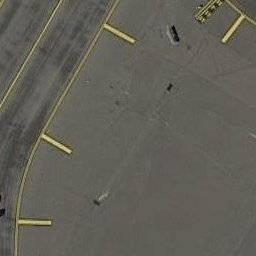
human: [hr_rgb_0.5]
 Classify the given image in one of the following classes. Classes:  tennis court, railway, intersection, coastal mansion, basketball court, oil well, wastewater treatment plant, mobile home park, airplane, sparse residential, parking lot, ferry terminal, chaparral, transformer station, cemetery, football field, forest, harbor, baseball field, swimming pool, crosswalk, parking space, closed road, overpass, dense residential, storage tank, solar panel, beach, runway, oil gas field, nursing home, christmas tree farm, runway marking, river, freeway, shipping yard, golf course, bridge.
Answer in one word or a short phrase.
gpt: runway marking